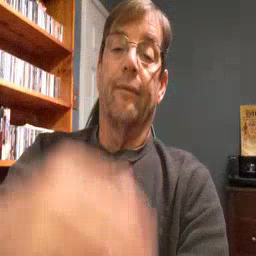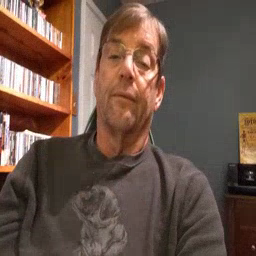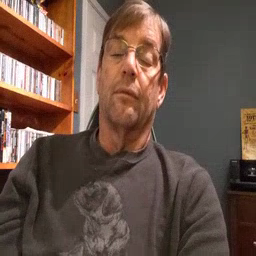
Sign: giraffe